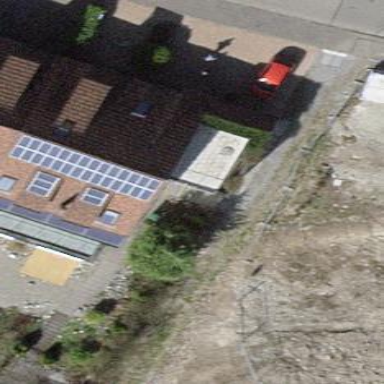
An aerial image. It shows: Terrace building.